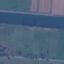
Land use / land cover class: River